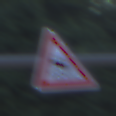
Verkehrszeichen: SchleuderOderRutschgefahr
Umgebung: Outdoor, Urban
Tageszeit: SunriseSunset
Wetter: PartlyCloudy
Licht: Natural
Jahreszeit: NotSpecified
Kontrast: LowContrast